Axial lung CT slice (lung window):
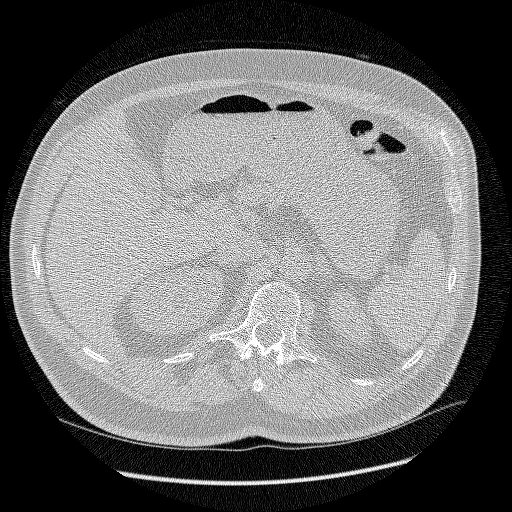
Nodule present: no